Aerial crown-view tile of a tropical tree (Barro Colorado Island, Panama), acquired 20240716:
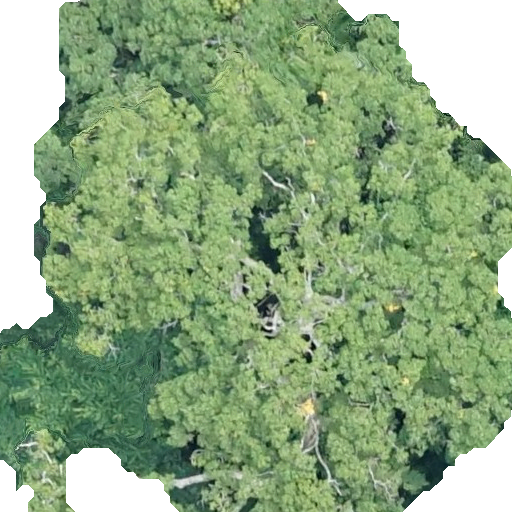
Species: Ficus insipida
GBIF accepted scientific name: Ficus insipida
Crown area: 374.952 m²